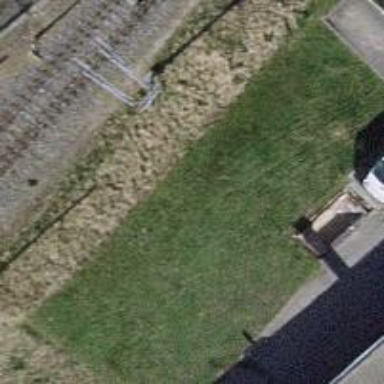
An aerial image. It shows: Building that serves as signal box for the railway.